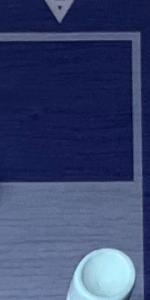
Label: Empty